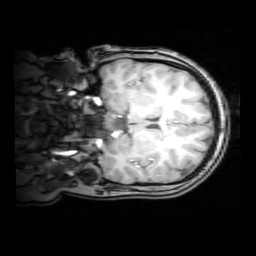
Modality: T1w
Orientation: coronal
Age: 18
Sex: female
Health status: healthy
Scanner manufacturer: philips
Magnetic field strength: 3 T
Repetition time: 0.012 s
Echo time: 0.0037 s